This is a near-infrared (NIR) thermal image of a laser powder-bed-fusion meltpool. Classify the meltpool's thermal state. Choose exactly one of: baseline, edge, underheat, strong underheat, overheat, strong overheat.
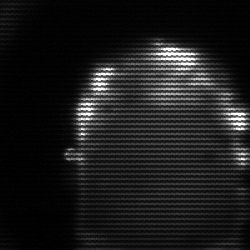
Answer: baseline